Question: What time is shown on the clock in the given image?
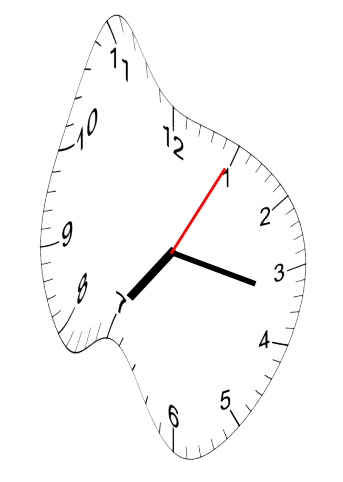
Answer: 07:17:05